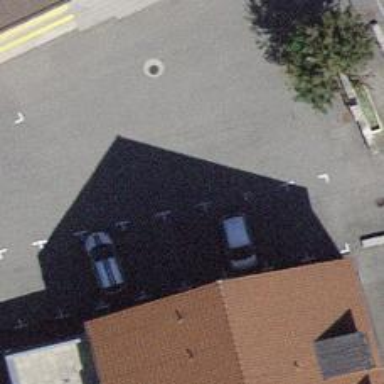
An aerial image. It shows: Parking area.